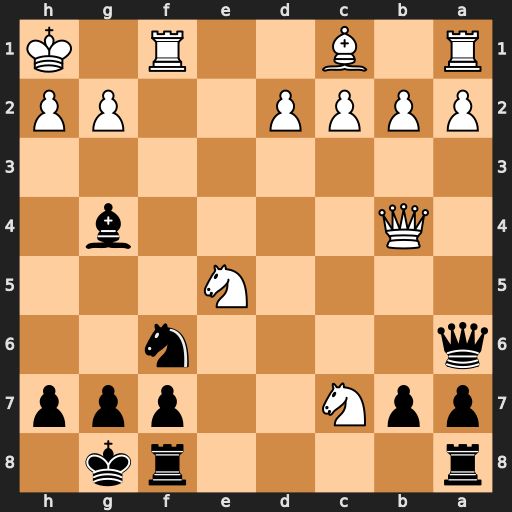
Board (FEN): r4rk1/ppN2ppp/q4n2/4N3/1Q4b1/8/PPPP2PP/R1B2R1K
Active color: b
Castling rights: -
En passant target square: -
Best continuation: Qxf1#